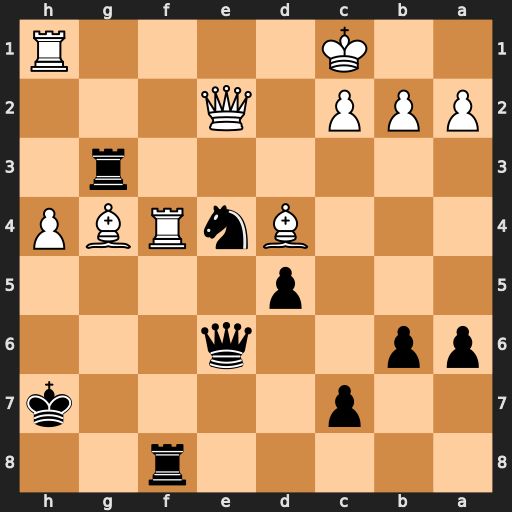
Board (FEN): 5r2/2p4k/pp2q3/3p4/3BnRBP/6r1/PPP1Q3/2K4R
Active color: b
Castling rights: -
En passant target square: -
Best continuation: Qh6 Be3 Rxe3 Qxe3 Rxf4